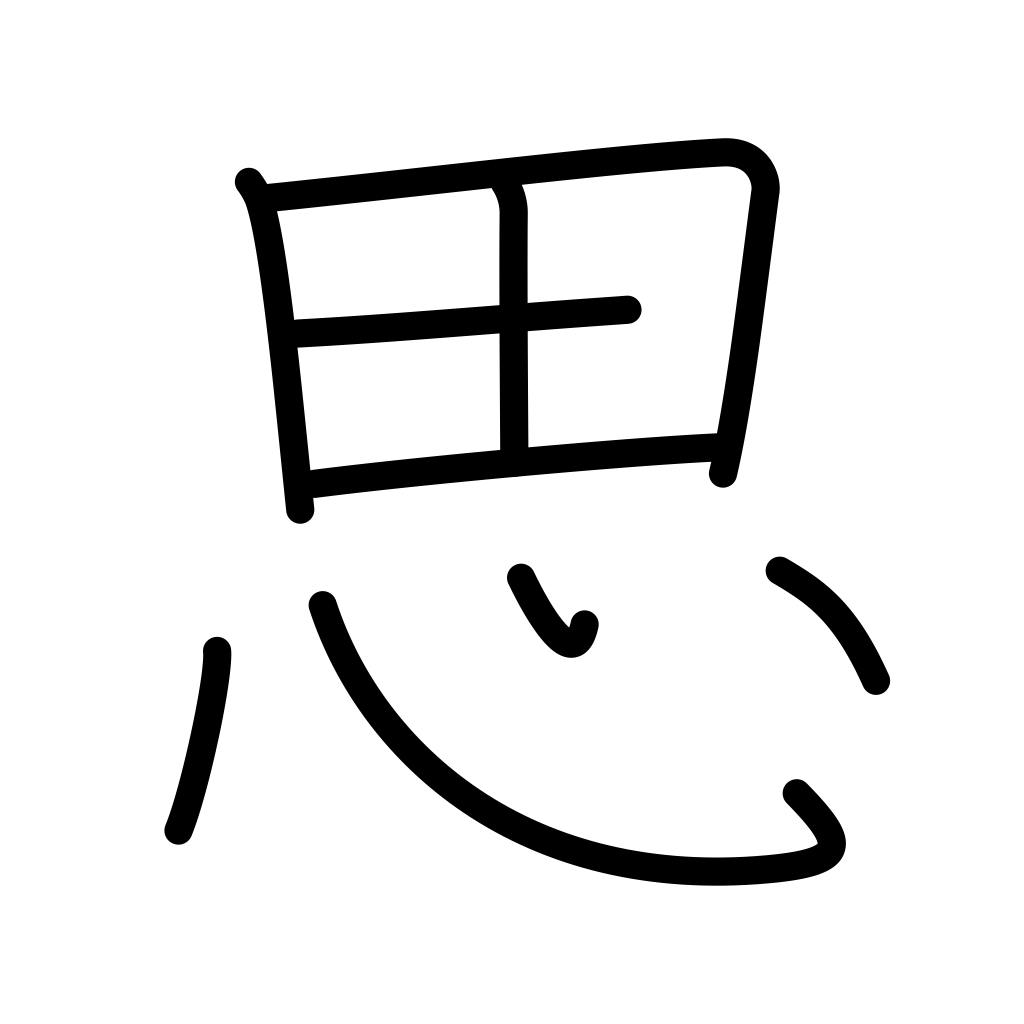
Meaning: think